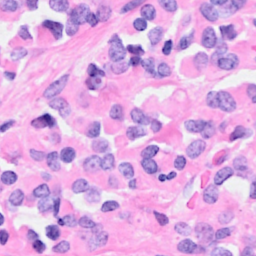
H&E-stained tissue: Breast